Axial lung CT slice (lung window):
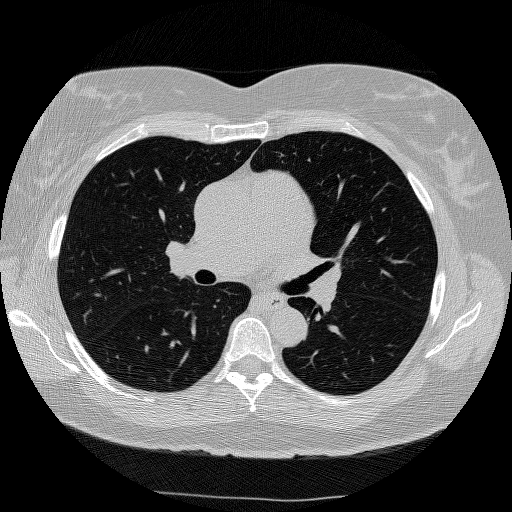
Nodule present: no